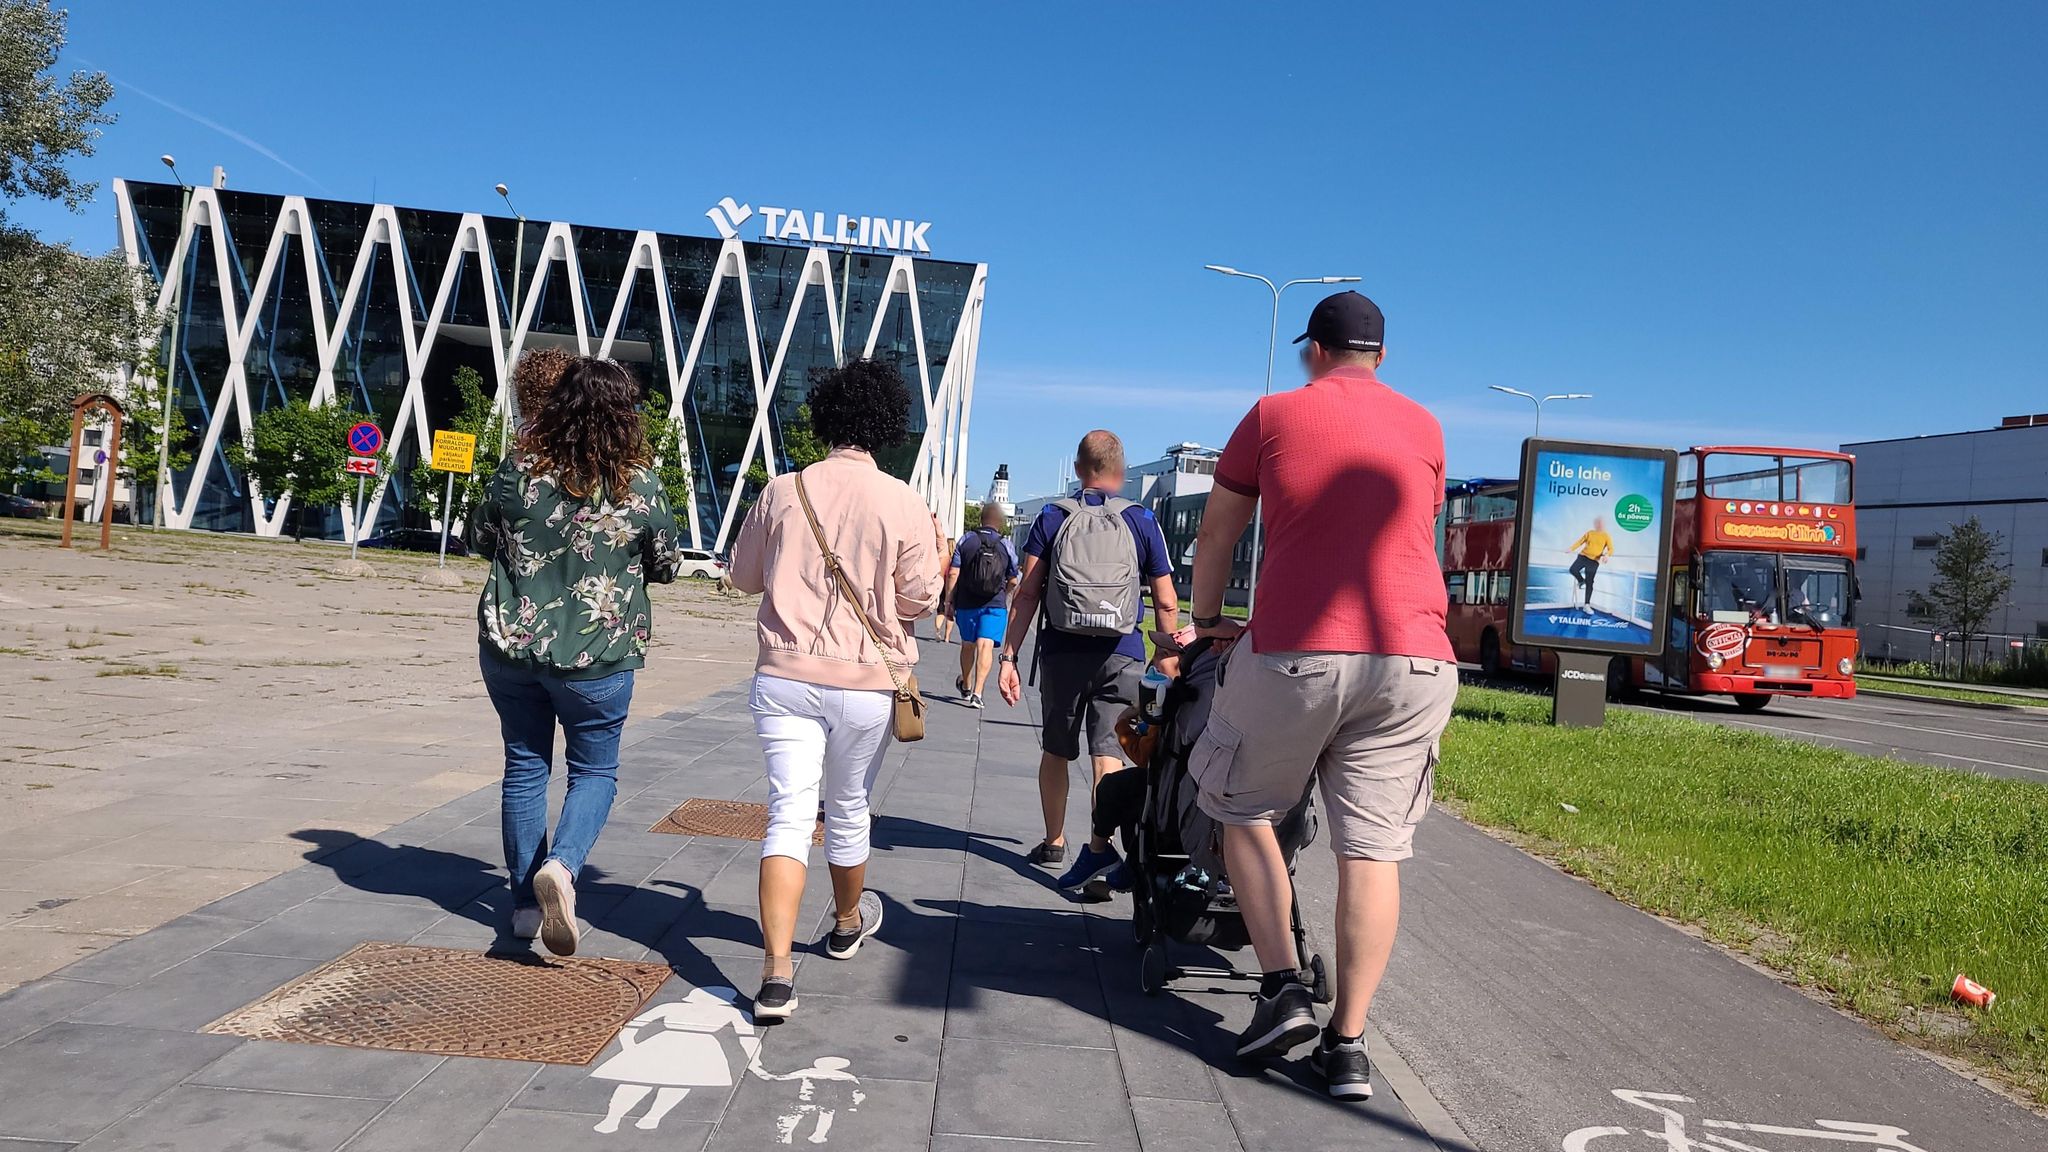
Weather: clear
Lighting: day
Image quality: good
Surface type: walking surface
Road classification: secondary_link
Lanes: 2
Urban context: urban centre
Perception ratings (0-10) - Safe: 0.79, Lively: 2.97, Beautiful: 3.97, Boring: 3.86, Depressing: 7.78, Wealthy: 1.16